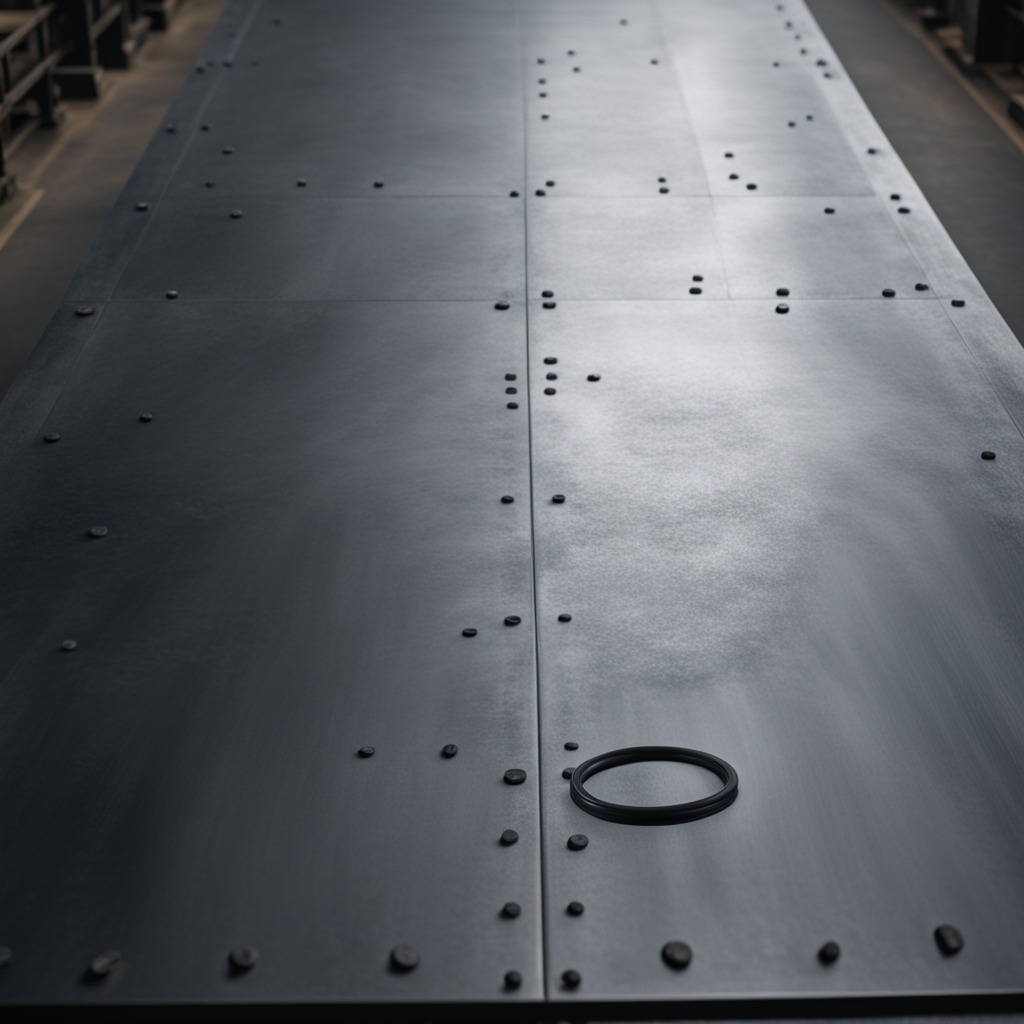
A rubber O-ring lying on a cold steel table in a mining workshop gritty textures